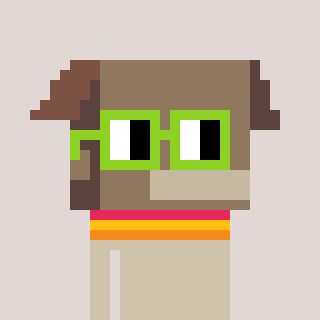
a pixel art character with square light green glasses, a box-shaped head and a bege-colored body on a warm background